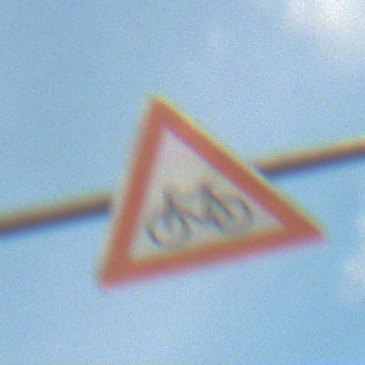
Verkehrszeichen: RadverkehrRechts
Umgebung: Outdoor, Suburban
Tageszeit: Midday
Wetter: PartlyCloudy
Licht: Natural
Jahreszeit: Summer
Kontrast: HighContrast